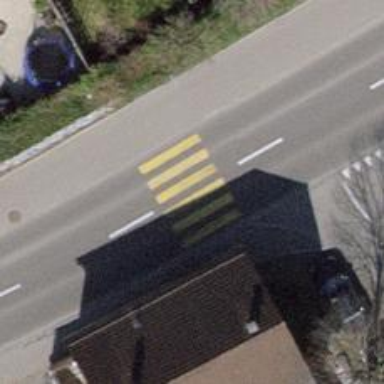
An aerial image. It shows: Uncontrolled zebra crossing on the road.